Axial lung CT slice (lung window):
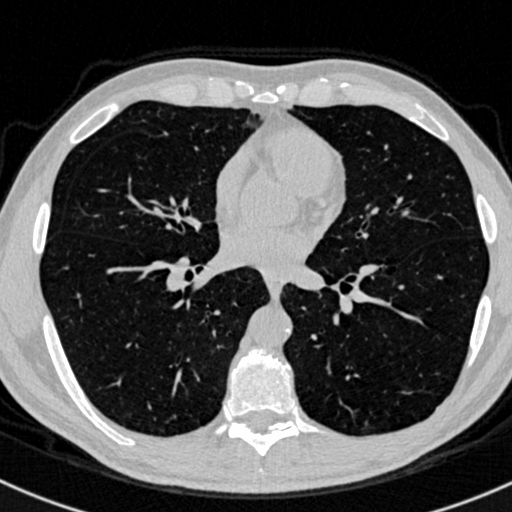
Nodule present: no